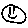
Label: smiley face